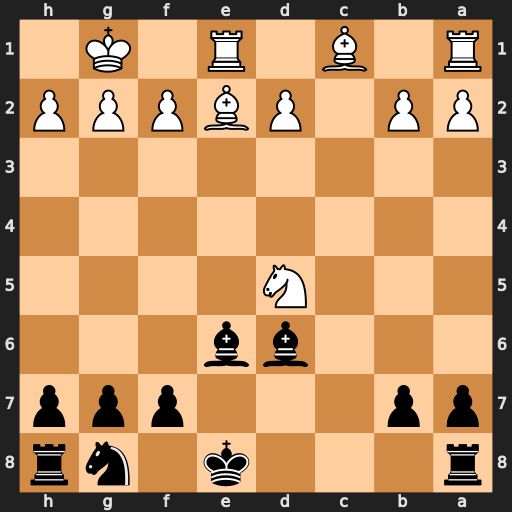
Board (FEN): r3k1nr/pp3ppp/3bb3/3N4/8/8/PP1PBPPP/R1B1R1K1
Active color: b
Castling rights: kq
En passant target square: -
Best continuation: Bxd5 Bf3+ Be6